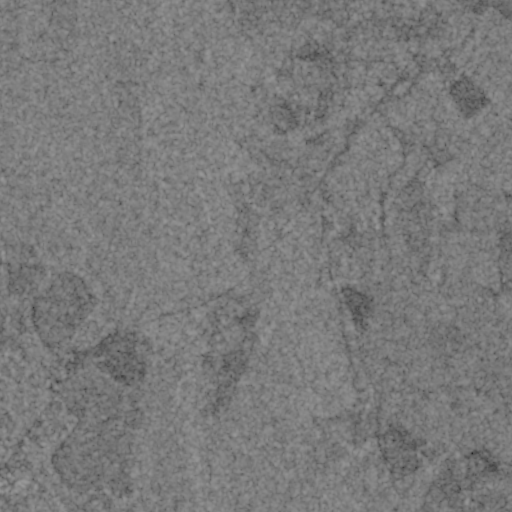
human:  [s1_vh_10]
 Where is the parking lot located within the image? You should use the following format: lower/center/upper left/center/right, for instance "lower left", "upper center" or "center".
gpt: The parking lot is located in the center of the image.
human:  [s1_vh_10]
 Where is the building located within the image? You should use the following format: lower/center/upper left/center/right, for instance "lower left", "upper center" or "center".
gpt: There is no building in the image.

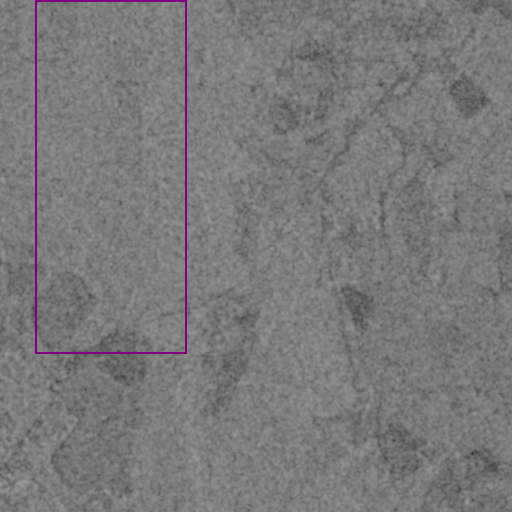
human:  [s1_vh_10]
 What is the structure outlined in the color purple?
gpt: The structure outlined in purple is a park.
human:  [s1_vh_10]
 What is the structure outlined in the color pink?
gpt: There is no pink outline.